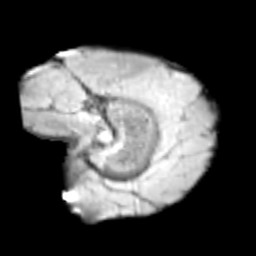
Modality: T2w
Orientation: sagittal
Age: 9
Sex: male
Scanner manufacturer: siemens
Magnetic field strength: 3 T
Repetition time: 3.8 s
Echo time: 0.07 s